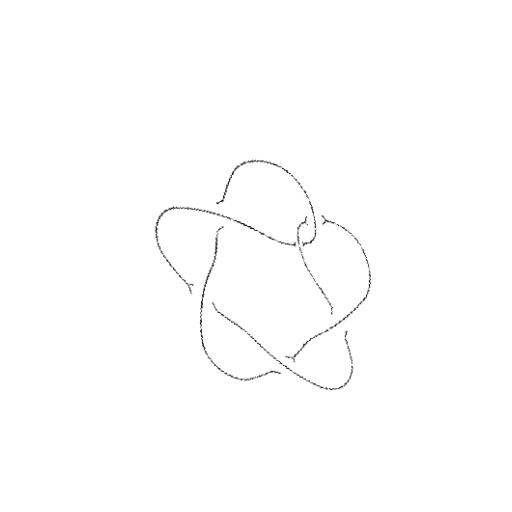
Crossing number: 6